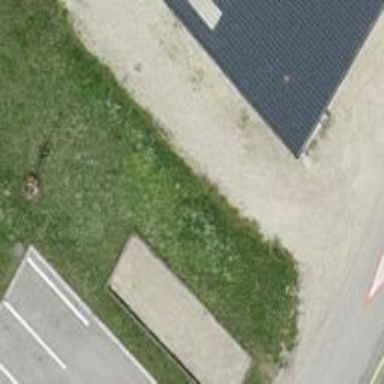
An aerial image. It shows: Pitch for playing boules.